Question: I've got a 'JFrame' that looks like this:

It's got two 'JTextField's on it, one 'JComboBox' between them and a 'JPanel' at the bottom (that you can't see).
One of the features of the 'JComboBox' is that it can be given a custom editor. These implement the 'ComboBoxEditor' interface. In each of the following three cases, the GUI looks exactly the same, and I would have expected them all to behave exactly the same:
- - 'JTextField'- 'JPanel''JTextField''BorderLayout'
When the editor for the editable combo box is set to the default, pressing moves the focus from the top 'JTextField' into the editing area on the 'JComboBox' and then into the other 'JTextField'. If I create a custom editor whose editor component is a 'JTextField' and otherwise does what you would expect, the same thing happens.
, if I instead create a custom editor whose editor component is a 'JPanel' with a 'JTextField' 'add'ed to it, the focus makes one additional stop. If the focus is on the top 'JTextField', then pressing moves the focus to the little arrow at the right of the editable combo box before moving into the text area.
Why is this happening? The focus never moves on to the 'JPanel' at the bottom of the frame, so why does the presence of a 'JPanel' holding the 'JTextField' affect the tab order on the combo box?
The following is an S(-ish)SCCE, which has one text field and all three types of combo box on it:
'''
import javax.swing.*;
import java.awt.event.*;
import java.awt.BorderLayout;
import java.awt.Component;
import java.awt.Container;
import java.awt.Dimension;
public class ComboBoxTest extends JFrame
{
private JPanel layoutPanel;
private JTextField meaninglessTextField;
private JComboBox defaultEditorComboBox;
private JComboBox textFieldEditorComboBox;
private JComboBox panelEditorComboBox;
public ComboBoxTest()
{
setDefaultCloseOperation(WindowConstants.EXIT_ON_CLOSE);
layoutPanel = new JPanel();
layoutPanel.setLayout(new BoxLayout(layoutPanel, BoxLayout.Y_AXIS));
meaninglessTextField = new JTextField();
defaultEditorComboBox = new JComboBox(); // Just a default JComboBox.
defaultEditorComboBox.setEditable(true);
textFieldEditorComboBox = new JComboBox();
textFieldEditorComboBox.setEditable(true);
textFieldEditorComboBox.setEditor(new TextFieldEditor());
panelEditorComboBox = new JComboBox();
panelEditorComboBox.setEditable(true);
panelEditorComboBox.setEditor(new PanelEditor());
layoutPanel.add(Box.createRigidArea(new Dimension(500,0)));
layoutPanel.add(meaninglessTextField);
layoutPanel.add(defaultEditorComboBox);
layoutPanel.add(textFieldEditorComboBox);
layoutPanel.add(panelEditorComboBox);
Container contentPane = getContentPane();
contentPane.add(layoutPanel, BorderLayout.CENTER);
pack();
}
public static void main(String[] args)
{
java.awt.EventQueue.invokeLater(new Runnable() {
@Override
public void run()
{
new ComboBoxTest().setVisible(true);
}
});
}
private class PanelEditor extends JPanel implements ComboBoxEditor
{
public JTextField inputTextField = new JTextField();
public PanelEditor()
{
setLayout(new BorderLayout());
add(inputTextField, BorderLayout.CENTER);
}
@Override
public String getItem()
{
return inputTextField.getText();
}
@Override
public void setItem(Object newText)
{
if (newText != null) {
inputTextField.setText(newText.toString());
}
else {
inputTextField.setText("");
}
}
@Override
public Component getEditorComponent()
{
return this;
}
@Override
public void removeActionListener(ActionListener listener)
{
inputTextField.removeActionListener(listener);
}
@Override
public void addActionListener(ActionListener listener)
{
inputTextField.addActionListener(listener);
}
@Override
public void selectAll()
{
inputTextField.selectAll();
}
}
private class TextFieldEditor extends PanelEditor implements ComboBoxEditor
{
// The same, except that the editor component is now just the JTextField
// rather than the whole panel.
public TextFieldEditor()
{
}
@Override
public JTextField getEditorComponent()
{
return inputTextField;
}
}
}
'''
Note: this behaviour becomes a problem if I want to add a 'JLabel' to the editor. Then I have to put a 'JPanel' there to hold both the label and the text field.
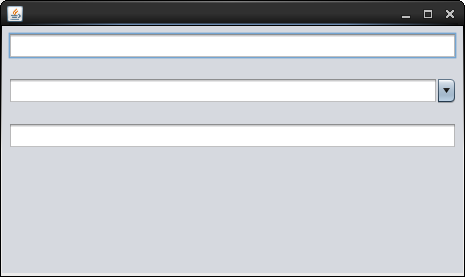
Answer: The basic problem is that the combo's ui delegate can't handle compound editor components. There are several places where it assumes that the editor component is the target of whatever configuration it needs to do. The concrete mis-behaviour here is that it explicitly sets the editor's focusability to that of the combo itself
'''
// in BasicComboBoxUI
protected void configureEditor() {
....
editor.setFocusable(comboBox.isFocusable());
....
]
'''
The implications
- - -
To fix on the level of the editor, you can implement its isFocusable to return false unconditionally:
'''
private class PanelEditor extends JPanel implements ComboBoxEditor
public boolean isFocusable() {
return false;
}
...
}
'''
An aside: for code hygiene, better not a view to implement its role as ComboBoxEditor (even though here you need a subclassed JPanel to avoid the problem, so it's arguably borderline :-) - instead implement the editor and let it the tweaked panel.
Also beware that you might stumble into more problems with the compound editor (check the code of BasicComboUI for more places where it assumes a plain childless component), so you might consider not doing it at all but think of a different way to achieve your requirement.